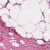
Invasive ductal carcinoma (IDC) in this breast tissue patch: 1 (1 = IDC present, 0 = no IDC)